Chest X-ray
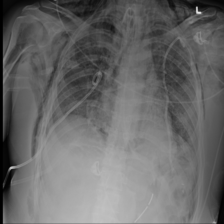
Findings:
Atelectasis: negative
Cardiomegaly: negative
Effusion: negative
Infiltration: negative
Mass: negative
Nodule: negative
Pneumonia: negative
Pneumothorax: negative
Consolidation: negative
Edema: negative
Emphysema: positive
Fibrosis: negative
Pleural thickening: negative
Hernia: negative